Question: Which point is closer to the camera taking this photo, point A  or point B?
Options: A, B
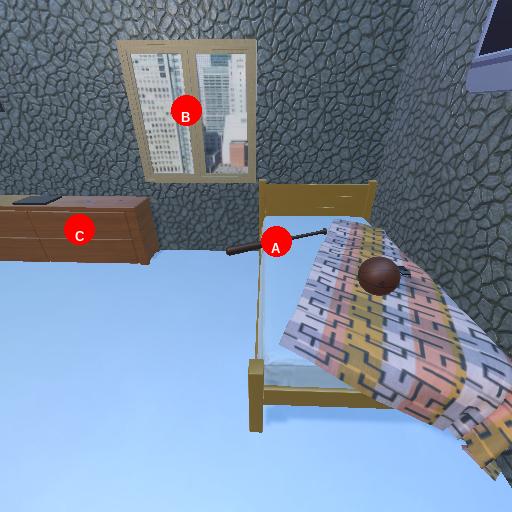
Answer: A